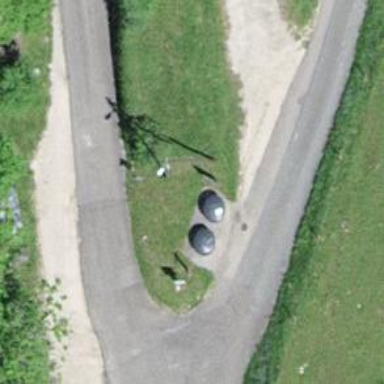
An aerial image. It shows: Recycling container at amenity designated for recycling.